Question: I've been working on a BIRT report and now two of the four parameters are strangely indented when viewed from our Tomcat server. The parameters align normally within the BIRT viewer.
I've searched all over for some setting that could undo this, with no luck. Just wondering if anyone has run into this before and if you have any suggestions on how to make them line up again!
Other info:
- it happens in all browsers.
- the two non-indented parameters are linked in a "cascading parameter group" (the recent changes) so this is an important clue.

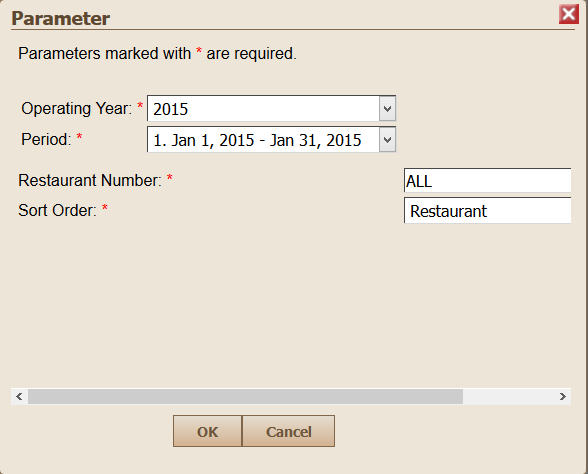
Answer: After much digging, I found the offending code in:
\webcontentirt\pages\parameter\ParameterGroupFragment.jsp
At least in our implementation, the parameter group is rendered in it's own table, so it doesn't align with ungrouped parameters. I removed the extra table tags and it all displays properly.